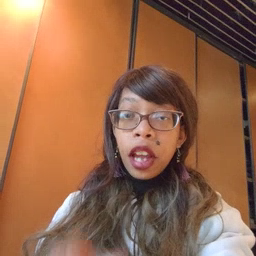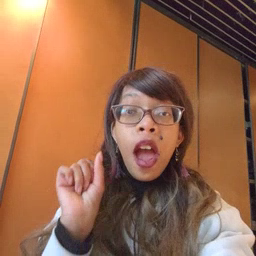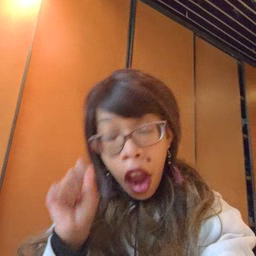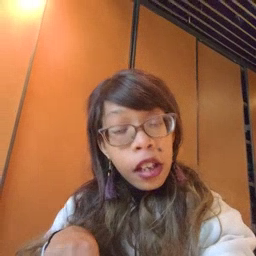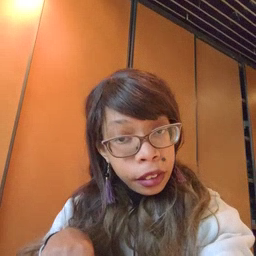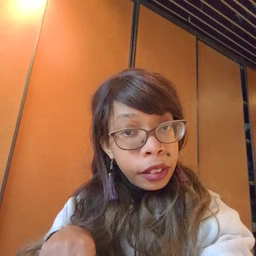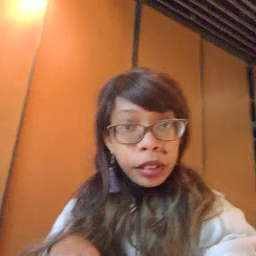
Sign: can